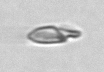
Label: Katodinium_or_Torodinium